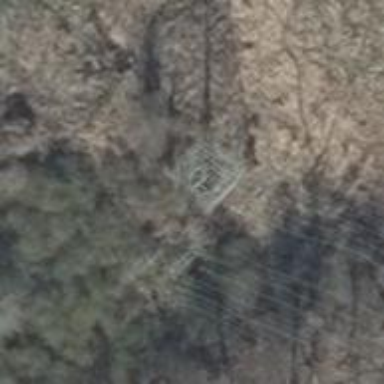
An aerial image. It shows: Power tower.